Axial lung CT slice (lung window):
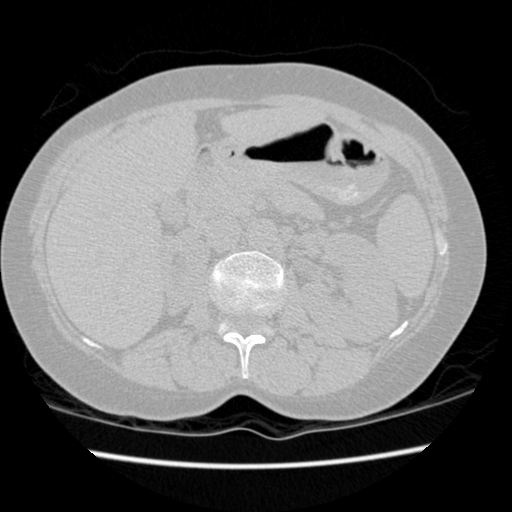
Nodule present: no